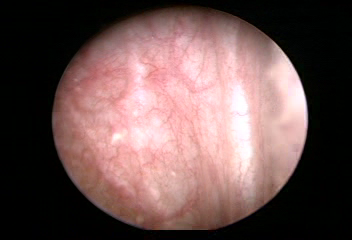
Modality: WLC
Class: Normal mucosa
Bladder cancer association: No